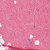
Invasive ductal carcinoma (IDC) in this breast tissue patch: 0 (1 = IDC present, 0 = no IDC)